Interaction volume radius: 10 \u00c5
Interaction volume height: 20 \u00c5
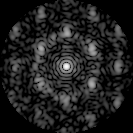
Disorder parameter: 0.5512